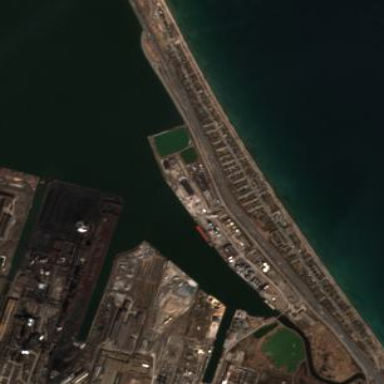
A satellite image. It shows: Industrial area designated as port.